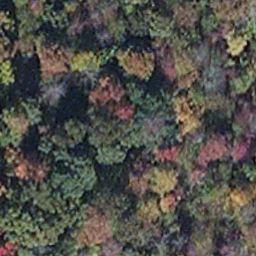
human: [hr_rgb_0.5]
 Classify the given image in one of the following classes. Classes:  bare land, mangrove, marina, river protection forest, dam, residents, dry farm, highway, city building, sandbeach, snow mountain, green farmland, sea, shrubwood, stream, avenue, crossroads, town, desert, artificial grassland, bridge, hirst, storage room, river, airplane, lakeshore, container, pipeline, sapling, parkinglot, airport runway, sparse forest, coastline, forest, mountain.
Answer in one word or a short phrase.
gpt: mangrove